Question: I have a dataset of three columns and n number of rows. column 1 contains name, column 2 value1, and column 3 value2 (rank2).
I want to plot a scatter plot with the outlier values displaying names.
The 'R' commands I am using in are:
'''
tiff('scatterplot.tiff')
data<-read.table("scatterplot_data", header=T)
attach(data)
reg1<-lm(A~B)
plot(A,B,col="red")
abline(reg1)
outliers<-data[which(2^(data[,2]-data[,3]) >= 4 | 2^(data[,2]-data[,3]) <=0.25),]
text(outliers[,2], outliers[,3],labels=outliers[,1],cex=0.50)
dev.off()
'''
and I get a figure like this:
What I want is the labels on the lower half should be of one colour and the labels in upper half should be of another colour say green and red respectively.
Any suggestions, or adjustment in the commands?
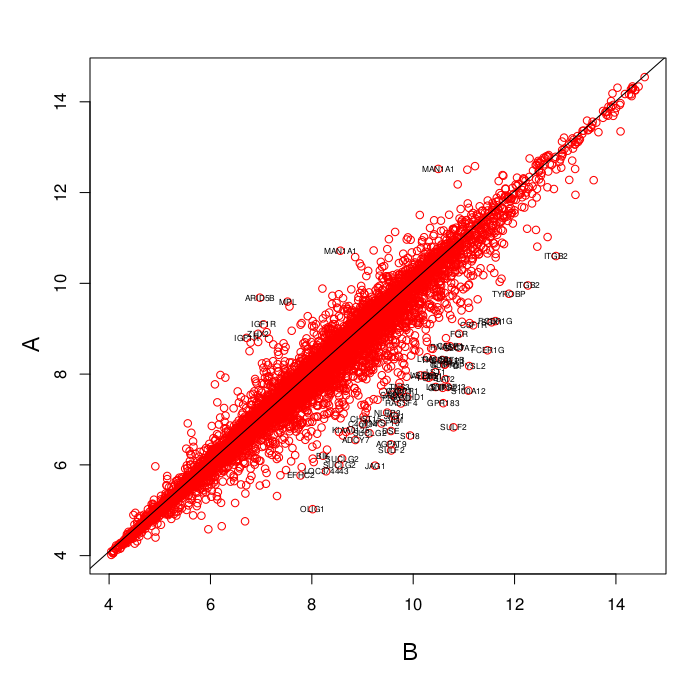
Answer: You already have a logical test that works to your satisfaction. Just use it in the color spec to text:
'''
text(outliers[,2], outliers[,3],labels=outliers[,1],cex=0.50,
col=c("blue", "green")[
which(2^(data[,2]-data[,3]) >= 4 , 2^(data[,2]-data[,3]) <=0.25)] )
'''
It's untested of course because you offered no test case, but my reasoning is that the 'which()' function should return 1 for the differences >= 4, and 2 for the ones <= 0.25, and integer(0) for all the others and that this should give you the proper alignment of color choices with the 'outliers' vector.